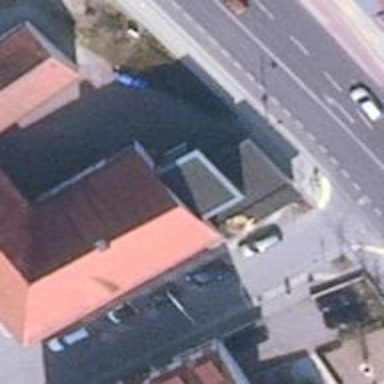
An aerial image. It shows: Building with ridge on the roof.